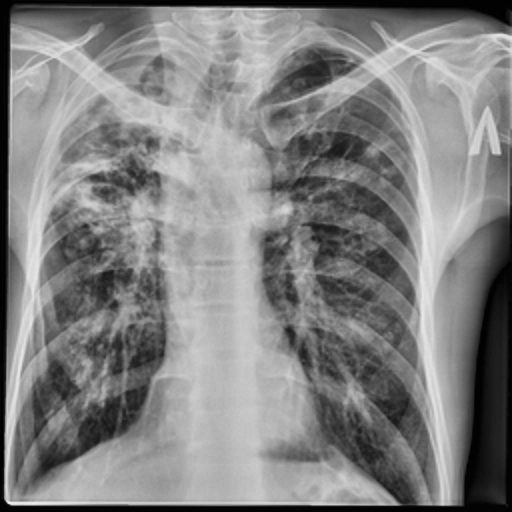
Finding: TUBERCULOSIS